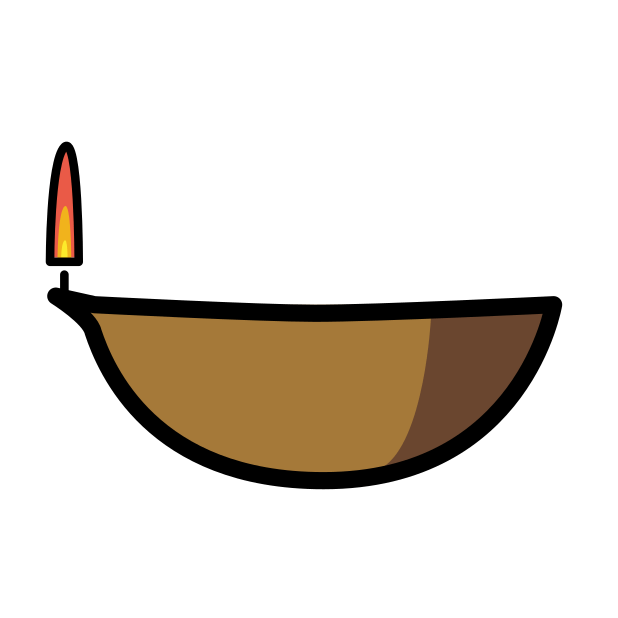
Emoji: 🪔
Name: diya lamp
Unicode: 0x1fa94